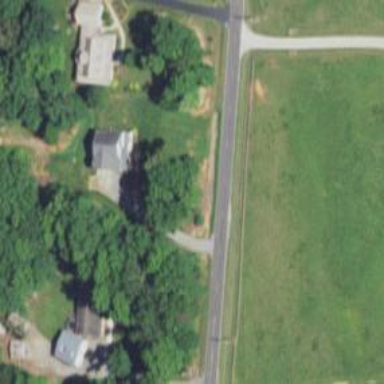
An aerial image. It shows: Driveway.